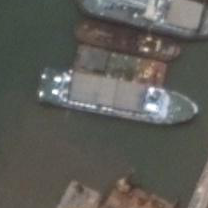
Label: civil